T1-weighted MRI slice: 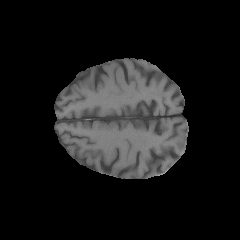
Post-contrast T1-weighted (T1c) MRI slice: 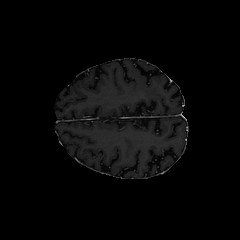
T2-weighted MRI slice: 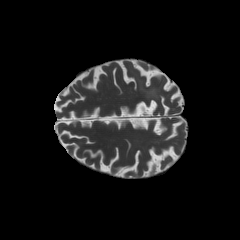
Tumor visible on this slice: yes